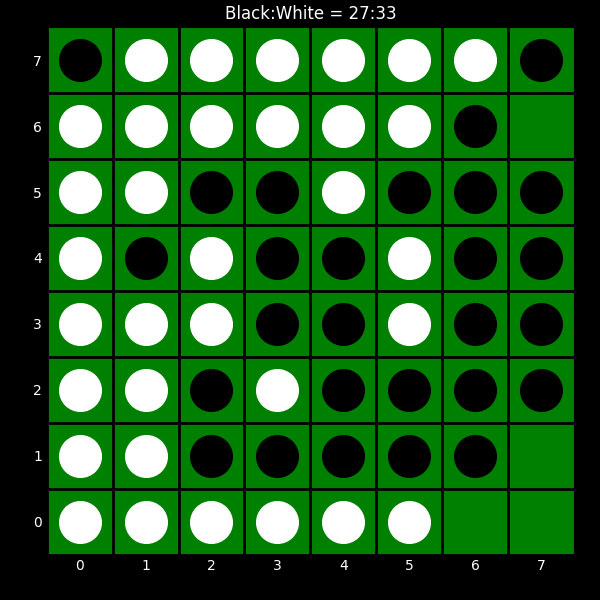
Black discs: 27
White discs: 33